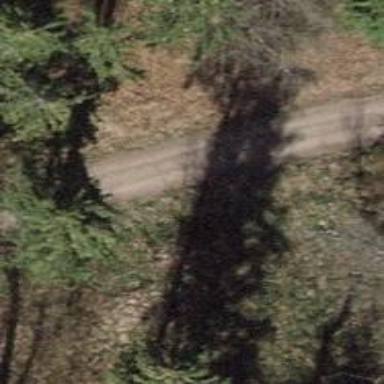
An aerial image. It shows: Gravel track with grade 2 tracktype.